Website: walmart
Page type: customer-info-address
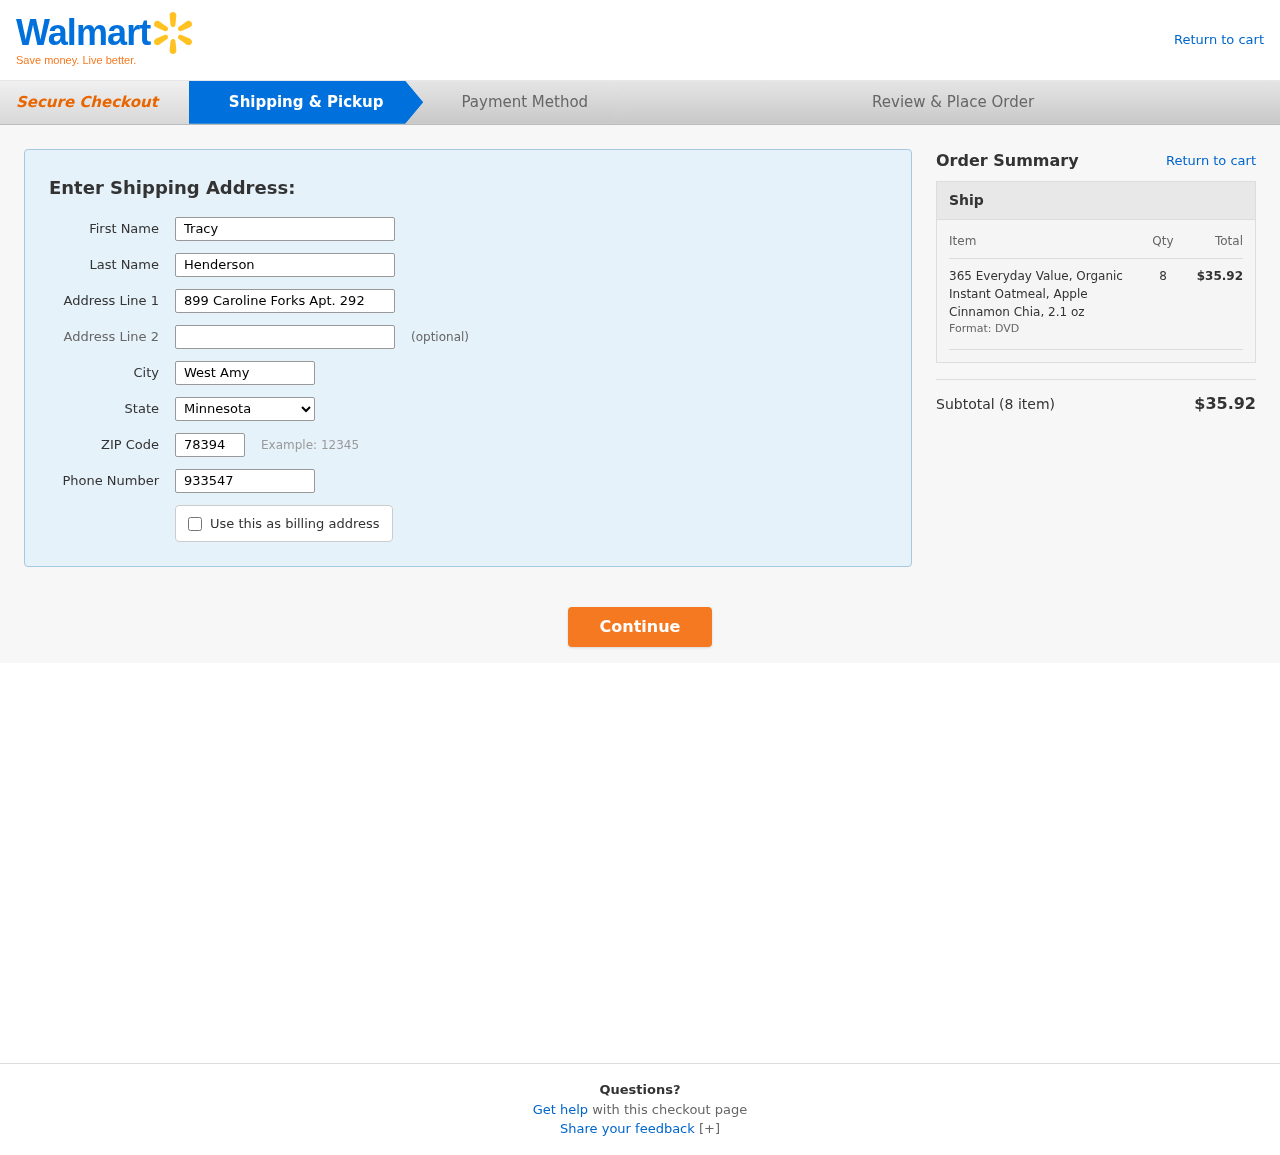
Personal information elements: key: PII_CITY
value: West Amy
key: PII_FIRSTNAME
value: Tracy
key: PII_LASTNAME
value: Henderson
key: PII_PHONE
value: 9335477798
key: PII_POSTCODE
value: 78394
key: PII_STATE
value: Minnesota
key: PII_STREET
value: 899 Caroline Forks Apt. 292
Product elements: key: PRODUCT1_NAME
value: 365 Everyday Value, Organic Instant Oatmeal, Apple Cinnamon Chia, 2.1 oz
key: PRODUCT1_QUANTITY
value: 8
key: PRODUCT1_LINE_TOTAL
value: $35.92
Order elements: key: ORDER_NUM_ITEMS
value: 8
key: ORDER_SUBTOTAL
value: $35.92